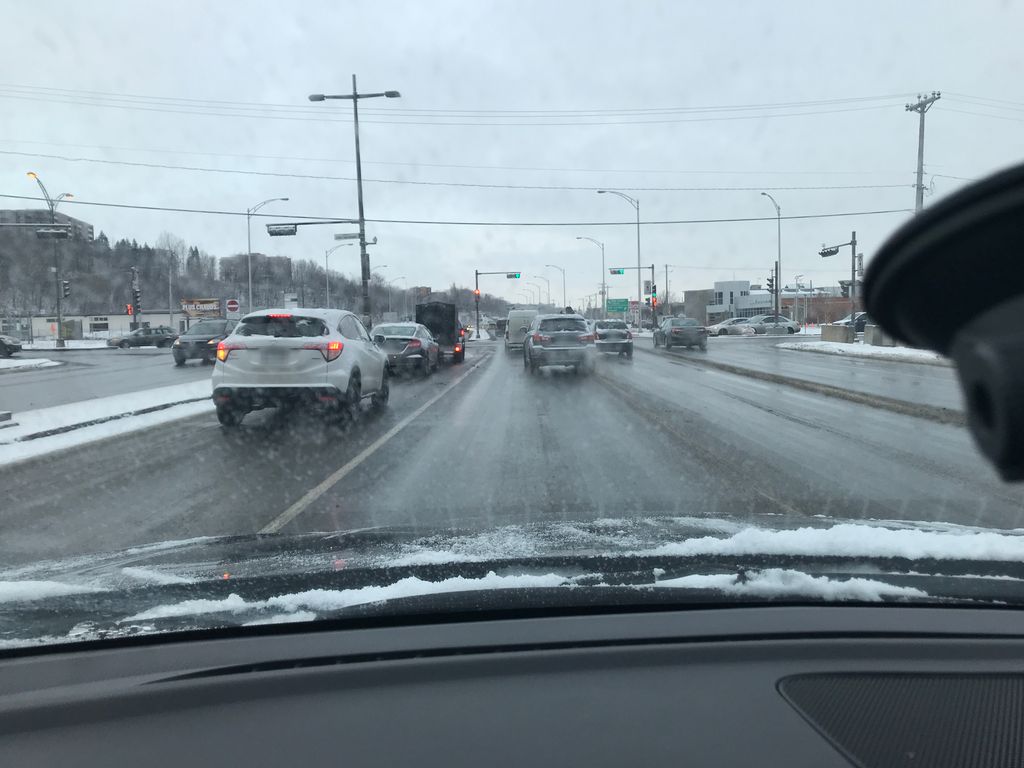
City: quebec_city